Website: apple
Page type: payment
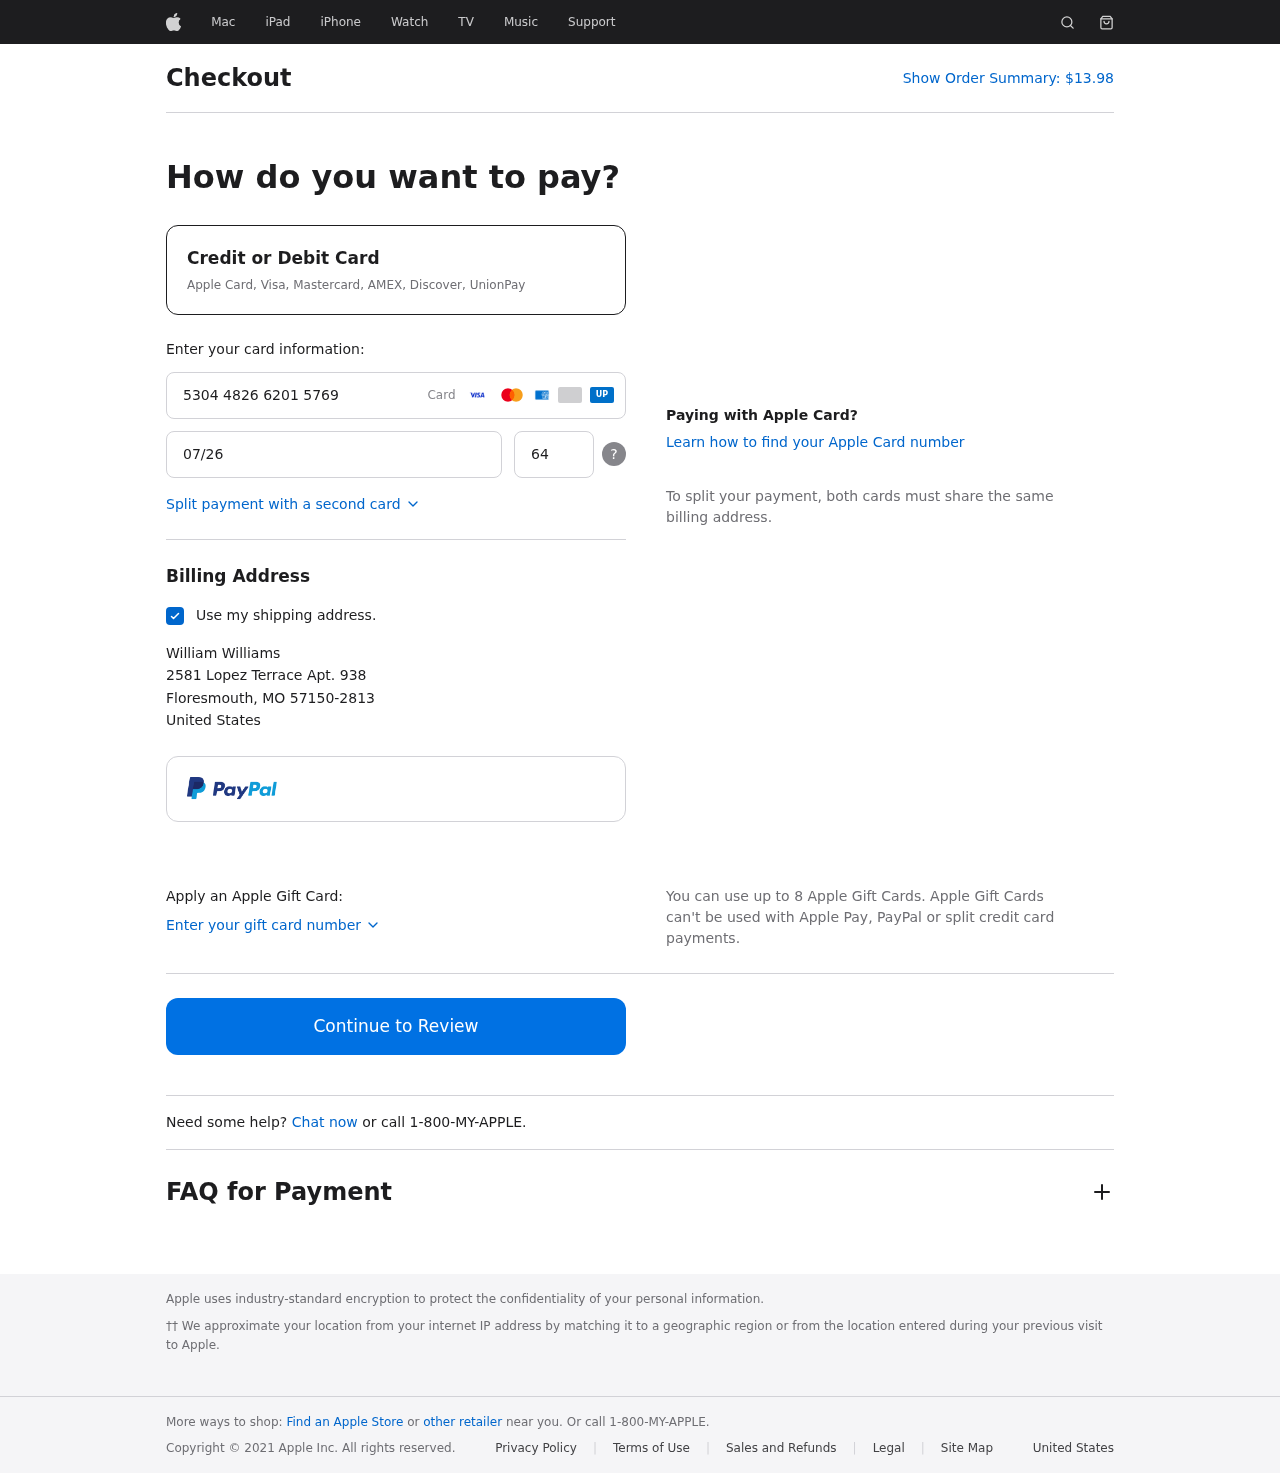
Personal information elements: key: PII_CARD_CVV
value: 641
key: PII_CARD_EXPIRY
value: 07/26
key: PII_CARD_NUMBER
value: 5304 4826 6201 5769
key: PII_CITY
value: Floresmouth
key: PII_COUNTRY
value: United States
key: PII_FULLNAME
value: William Williams
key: PII_POSTCODE_FULL
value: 57150-2813
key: PII_STATE_ABBR
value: MO
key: PII_STREET
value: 2581 Lopez Terrace Apt. 938
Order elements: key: ORDER_TOTAL
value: $13.98